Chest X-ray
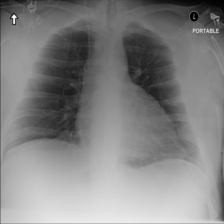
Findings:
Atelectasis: negative
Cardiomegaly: negative
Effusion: negative
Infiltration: negative
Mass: negative
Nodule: negative
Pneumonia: negative
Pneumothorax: negative
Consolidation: negative
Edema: negative
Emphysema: negative
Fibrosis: negative
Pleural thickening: negative
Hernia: negative